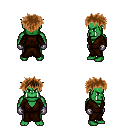
a pixel art fantasy rpg character, male body template, orc, green skin, brown robe, magenta pants, brown bedhead hairstyle, metal gloves, four views (front, back, left, right), 2x2 character sprite sheet, small pixel art, hard edges, no anti-aliasing